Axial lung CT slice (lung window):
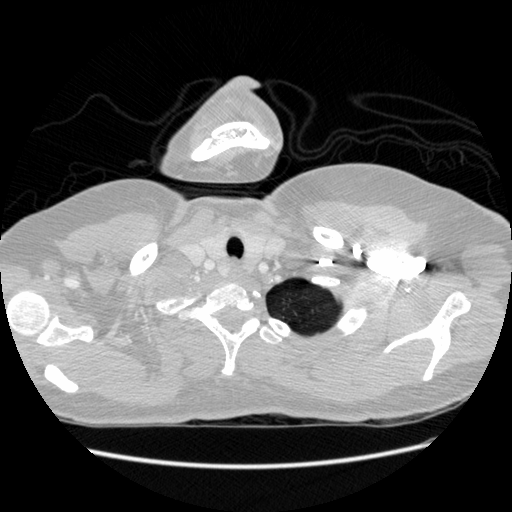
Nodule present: no